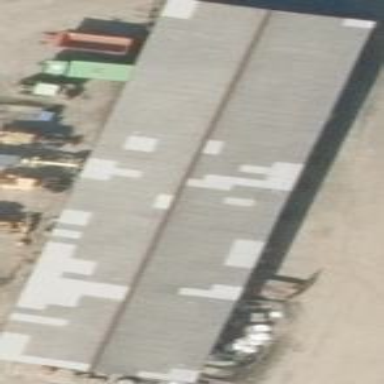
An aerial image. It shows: Gabled building with grey concrete roof oriented along its length.